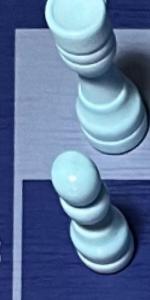
Label: Pawn_White